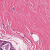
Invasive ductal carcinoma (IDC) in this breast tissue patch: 0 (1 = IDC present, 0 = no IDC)